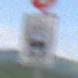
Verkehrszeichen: BeiNaesse
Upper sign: Geschwindigkeit100
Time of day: Midday
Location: Outdoor (RoadRail)
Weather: PartlyCloudy
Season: NotSpecified
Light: Natural